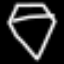
Label: diamond